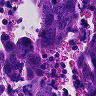
Metastatic tissue present: yes